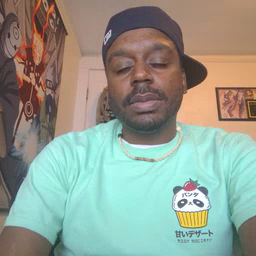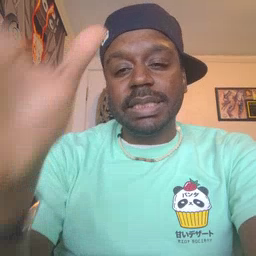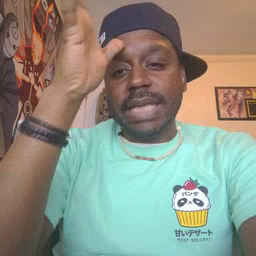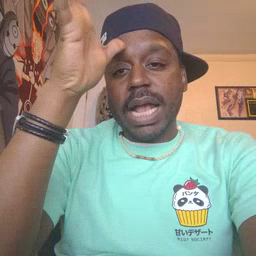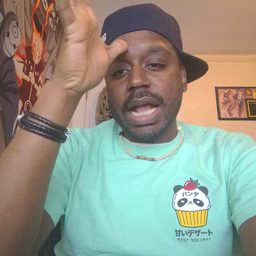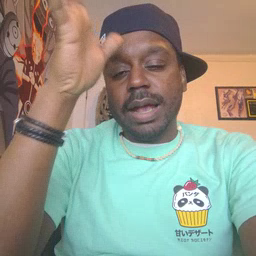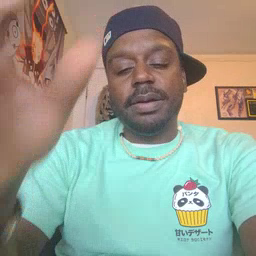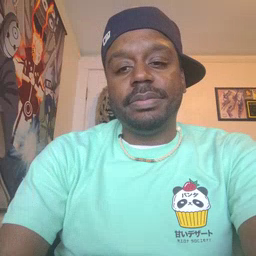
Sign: dad